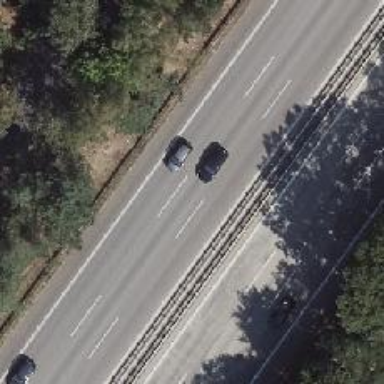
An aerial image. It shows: Motorway.